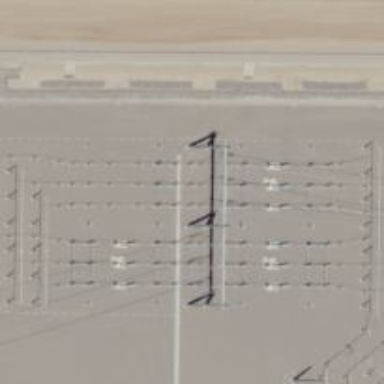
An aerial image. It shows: Switch for power supply.